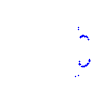
Particle: proton